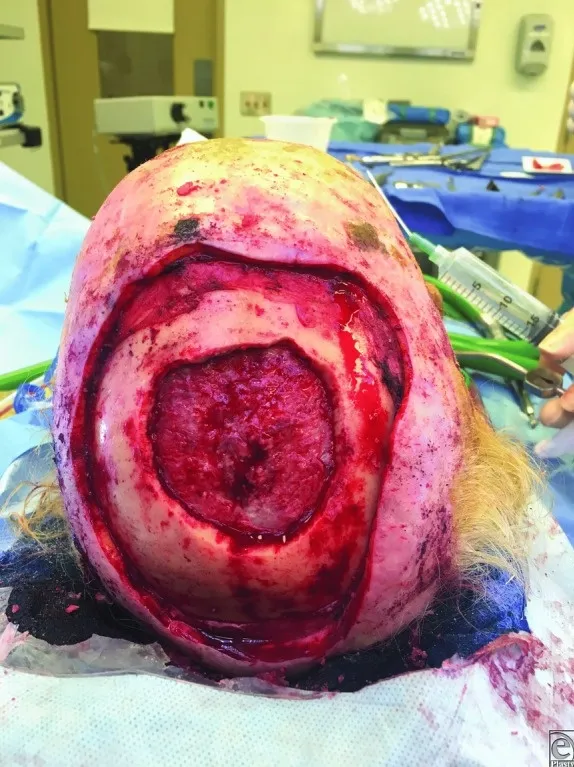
Excision of the tumor from scalp, calvarium, and dura.
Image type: medical_photograph (other_medical_photograph)